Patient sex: M
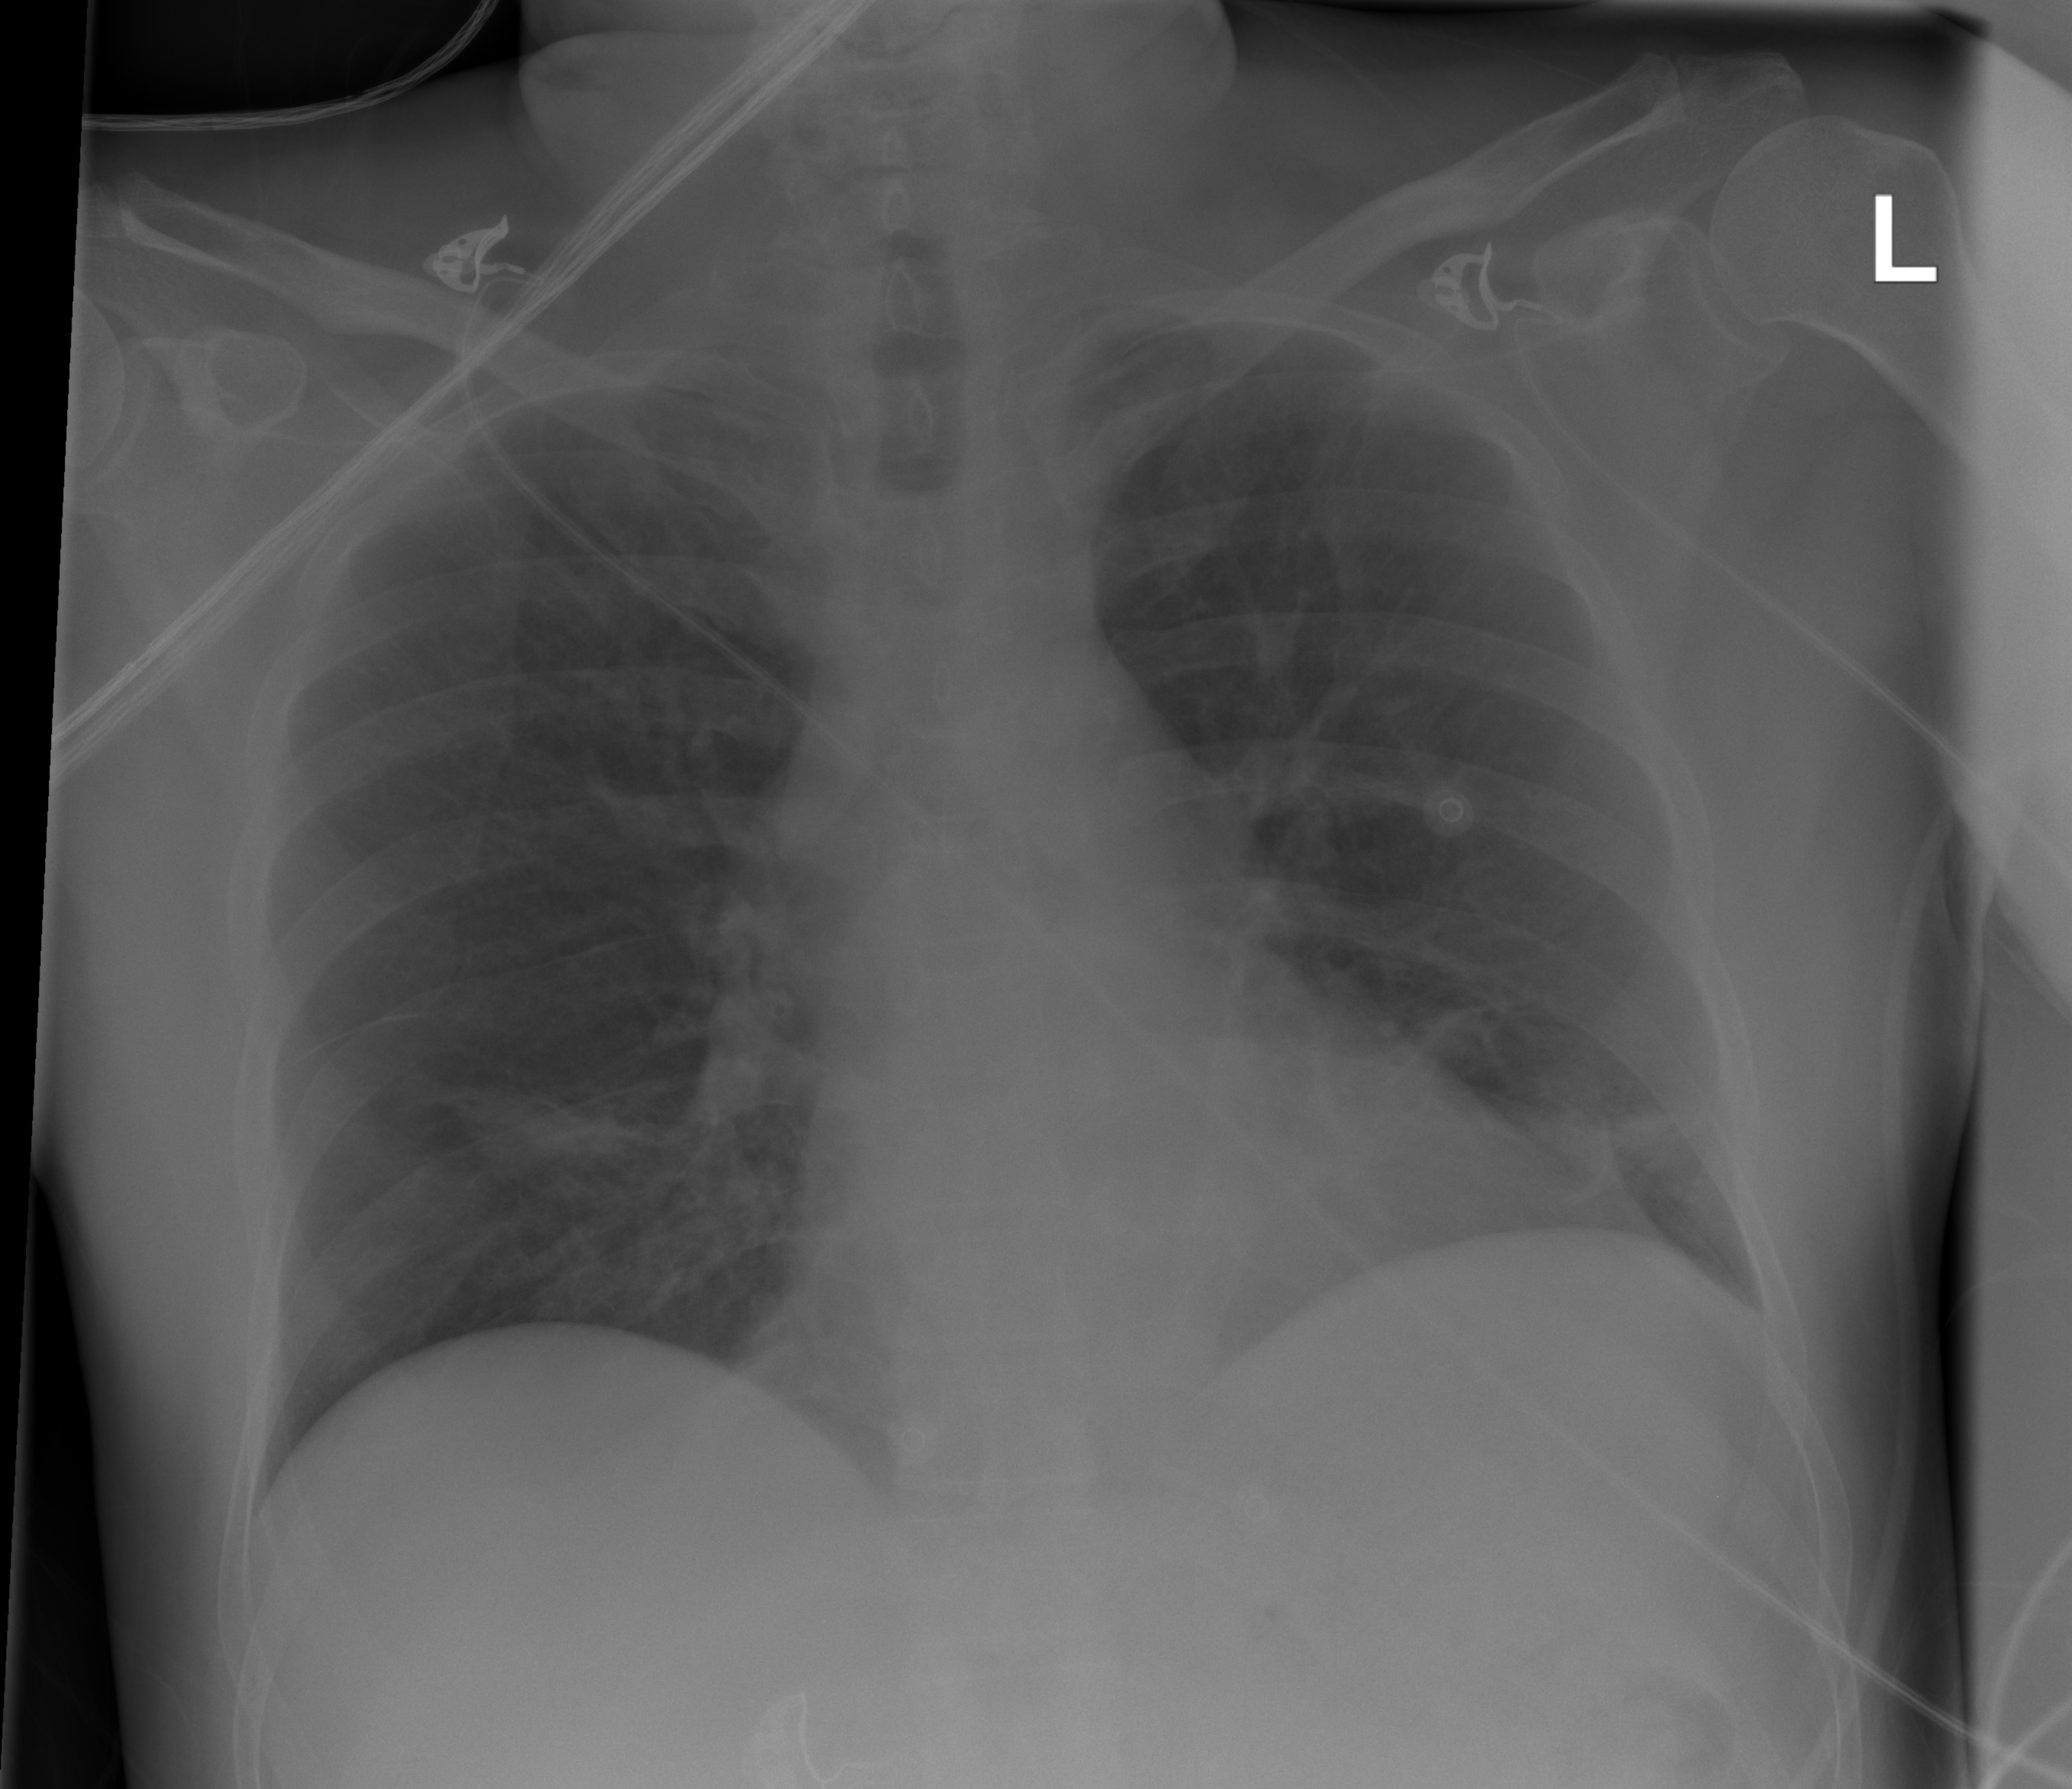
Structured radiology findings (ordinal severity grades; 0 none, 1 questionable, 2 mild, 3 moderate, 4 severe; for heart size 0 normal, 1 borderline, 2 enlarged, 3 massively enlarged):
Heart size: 0
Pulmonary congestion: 0
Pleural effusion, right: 0
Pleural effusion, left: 0
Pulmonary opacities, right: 0
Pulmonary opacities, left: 0
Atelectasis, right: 2
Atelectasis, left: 2